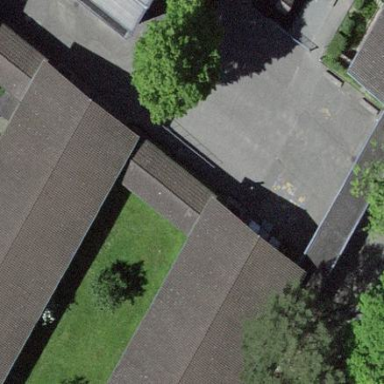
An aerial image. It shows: School building.